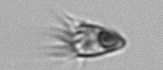
Label: Paratontonia_gracillima